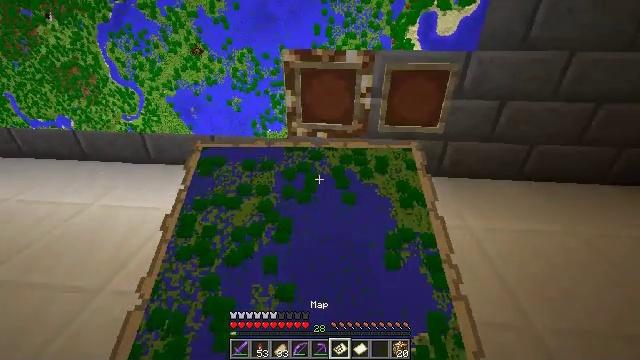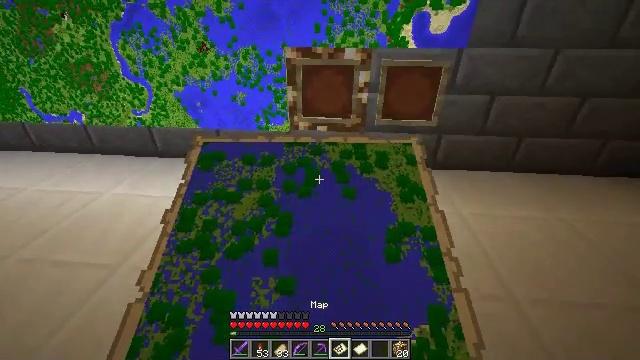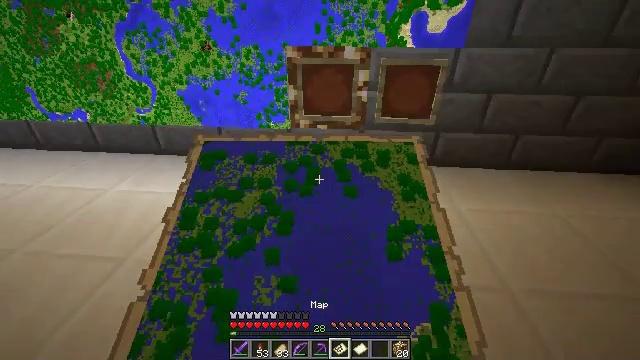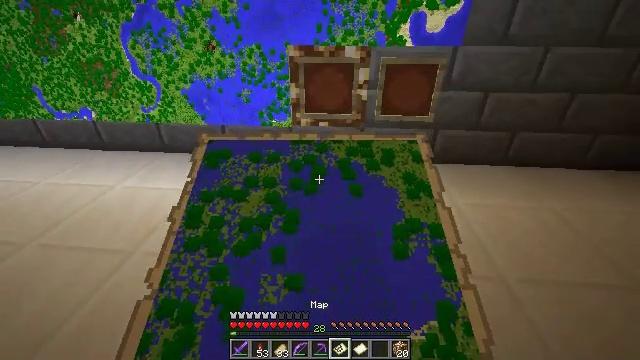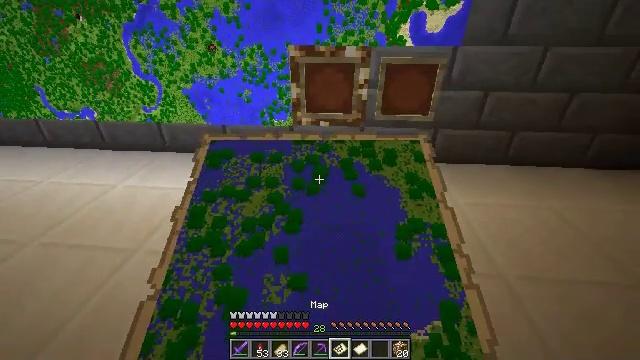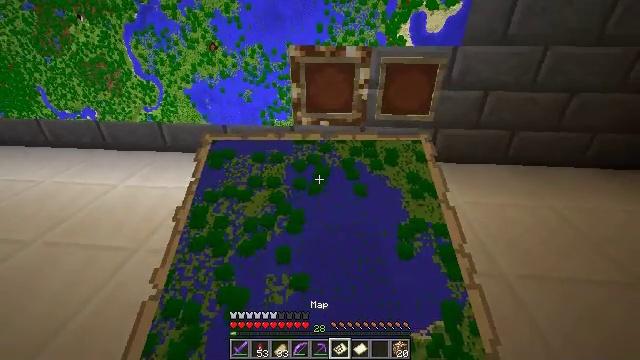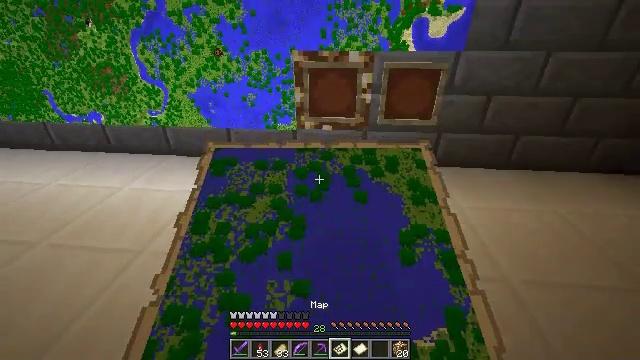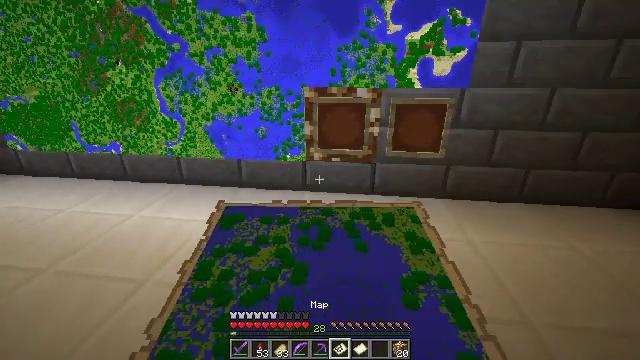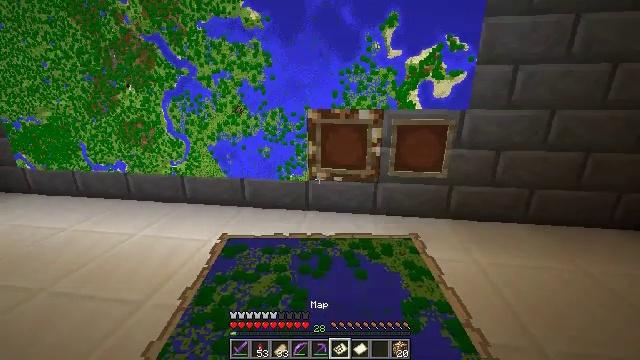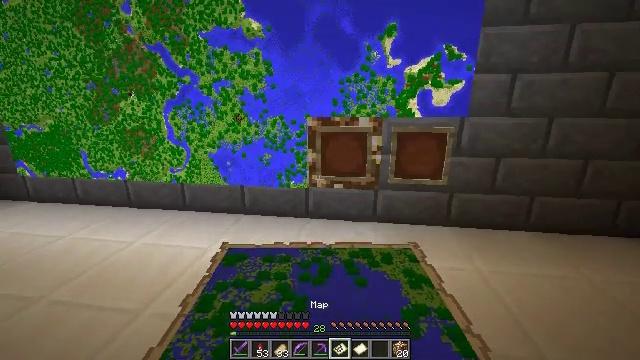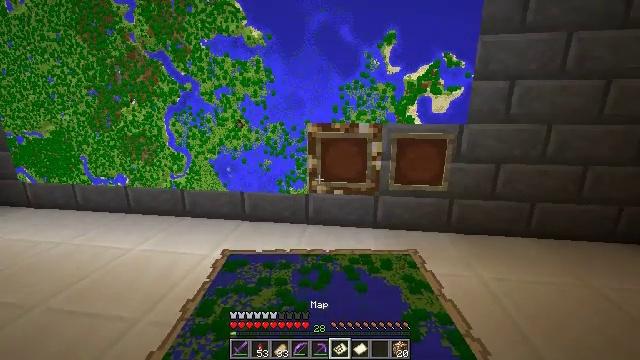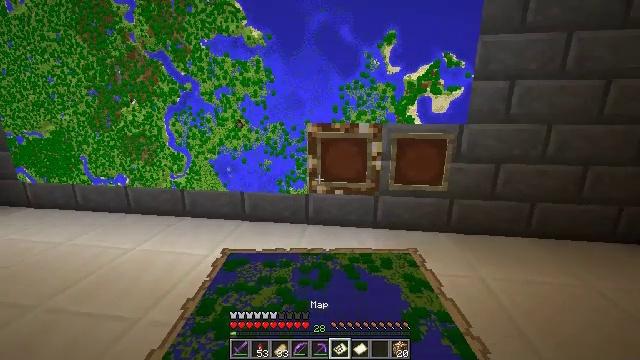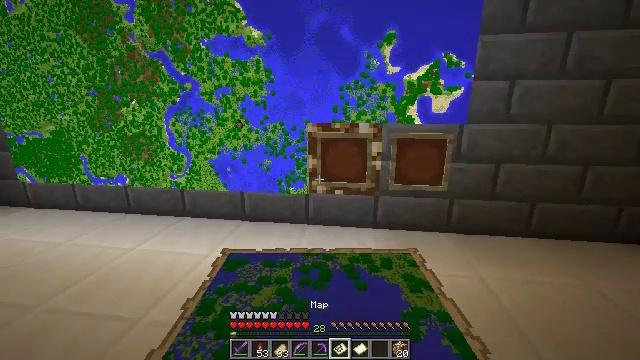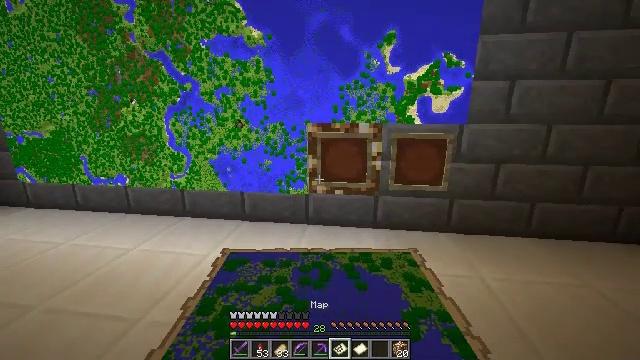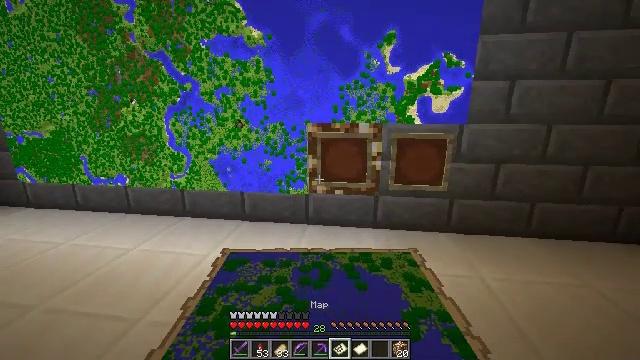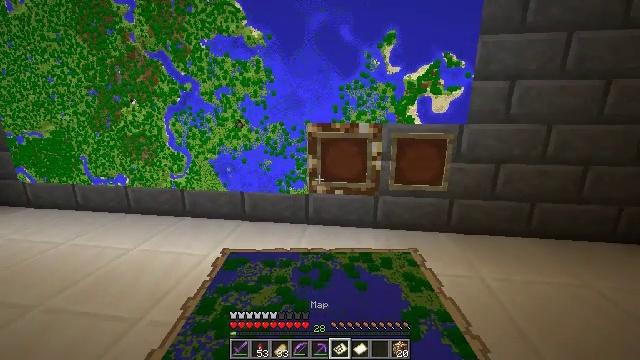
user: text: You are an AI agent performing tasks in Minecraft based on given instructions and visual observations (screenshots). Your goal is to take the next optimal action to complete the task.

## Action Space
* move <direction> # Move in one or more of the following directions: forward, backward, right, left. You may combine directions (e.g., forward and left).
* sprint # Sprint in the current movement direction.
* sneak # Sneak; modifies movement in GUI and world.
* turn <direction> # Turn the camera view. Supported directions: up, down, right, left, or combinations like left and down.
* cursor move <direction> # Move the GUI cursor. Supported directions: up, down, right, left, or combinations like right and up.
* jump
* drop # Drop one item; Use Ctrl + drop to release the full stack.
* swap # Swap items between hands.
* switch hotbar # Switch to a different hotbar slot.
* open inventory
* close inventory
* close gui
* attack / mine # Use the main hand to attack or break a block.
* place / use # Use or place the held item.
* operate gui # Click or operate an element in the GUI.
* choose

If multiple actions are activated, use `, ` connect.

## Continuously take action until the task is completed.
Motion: motion action
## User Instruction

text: Break the stone bricks to collect them.
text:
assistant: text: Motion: no_op
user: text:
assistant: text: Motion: no_op
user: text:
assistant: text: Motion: no_op
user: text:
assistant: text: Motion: no_op
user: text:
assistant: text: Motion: no_op
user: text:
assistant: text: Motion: no_op
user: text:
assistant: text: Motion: turn left and up
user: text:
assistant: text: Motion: turn up
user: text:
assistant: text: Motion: turn up
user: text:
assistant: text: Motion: turn up
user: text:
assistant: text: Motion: no_op
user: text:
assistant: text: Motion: no_op
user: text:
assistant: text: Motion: no_op
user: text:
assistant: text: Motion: no_op
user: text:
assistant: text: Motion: no_op
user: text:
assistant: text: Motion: no_op
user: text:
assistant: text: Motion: no_op
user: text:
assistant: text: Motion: no_op
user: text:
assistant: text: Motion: turn left and up
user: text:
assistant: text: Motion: turn left and up
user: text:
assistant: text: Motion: no_op
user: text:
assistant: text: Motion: no_op
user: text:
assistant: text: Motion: no_op
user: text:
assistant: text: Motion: no_op
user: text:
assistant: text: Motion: no_op
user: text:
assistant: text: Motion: no_op
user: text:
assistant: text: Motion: no_op
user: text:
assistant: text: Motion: no_op
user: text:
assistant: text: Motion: no_op
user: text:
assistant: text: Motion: no_op